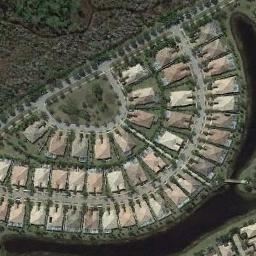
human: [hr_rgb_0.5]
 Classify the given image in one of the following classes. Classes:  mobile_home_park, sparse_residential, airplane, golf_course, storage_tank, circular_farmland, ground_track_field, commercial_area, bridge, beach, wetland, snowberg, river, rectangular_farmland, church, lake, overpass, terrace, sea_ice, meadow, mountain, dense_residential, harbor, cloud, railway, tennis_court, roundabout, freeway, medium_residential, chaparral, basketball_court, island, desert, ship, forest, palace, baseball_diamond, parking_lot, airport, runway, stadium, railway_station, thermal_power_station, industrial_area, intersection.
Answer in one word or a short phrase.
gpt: dense_residential